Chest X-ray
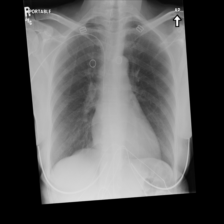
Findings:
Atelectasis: negative
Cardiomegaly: negative
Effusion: negative
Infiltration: negative
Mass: negative
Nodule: negative
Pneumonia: negative
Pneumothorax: negative
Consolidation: negative
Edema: negative
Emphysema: negative
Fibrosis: negative
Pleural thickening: negative
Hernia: negative